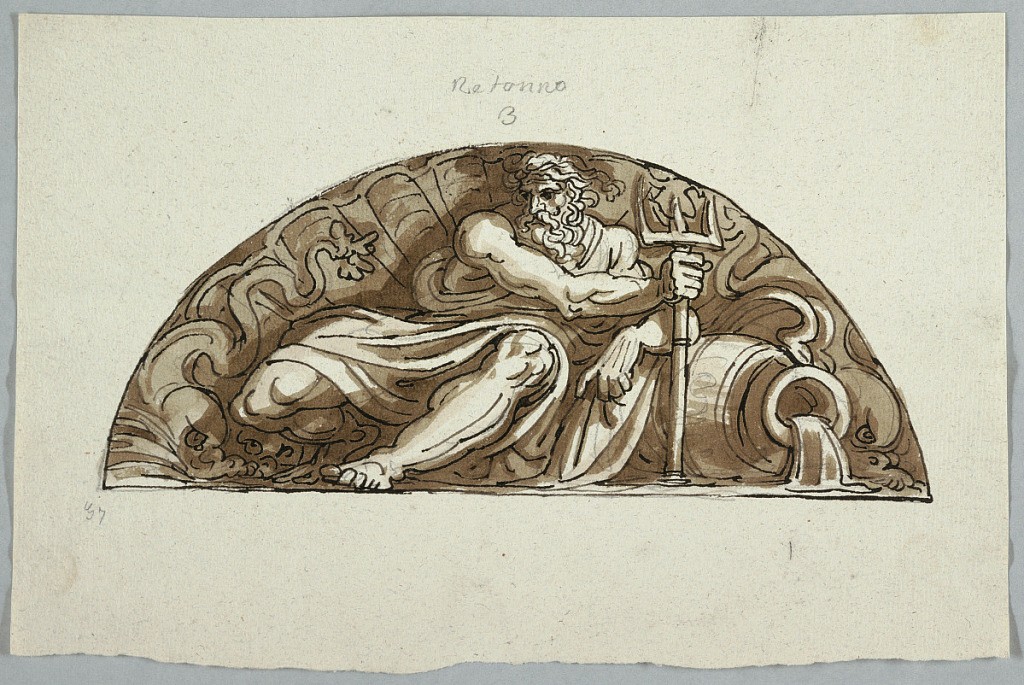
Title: Drawing
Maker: Felice Giani, Italian, 1758–1823
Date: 1810-1822.
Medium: Pencil. Pen, ink. Brush, bistre. Rough greyish paper.
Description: Horizontal Rectangle. Sitting in front of a shell. The left arm leans upon a jar from which water pours, the right hand holds the trident. Dolphins are at left and at right.